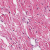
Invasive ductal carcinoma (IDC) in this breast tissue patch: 0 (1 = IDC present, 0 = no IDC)